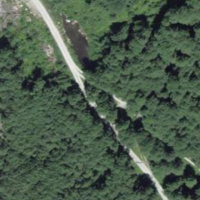
EUNIS habitat code: 23
Species observed at this site:
Chamaenerion fleischeri